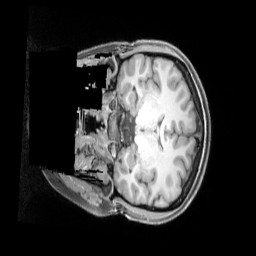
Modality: T1w
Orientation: coronal